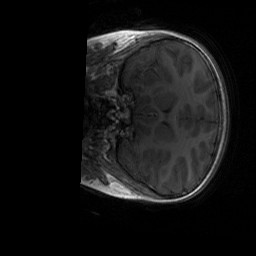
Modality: T1w
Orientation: coronal
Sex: female
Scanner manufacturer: siemens
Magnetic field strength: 3 T
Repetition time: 1.9 s
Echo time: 0.00243 s